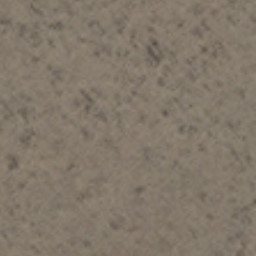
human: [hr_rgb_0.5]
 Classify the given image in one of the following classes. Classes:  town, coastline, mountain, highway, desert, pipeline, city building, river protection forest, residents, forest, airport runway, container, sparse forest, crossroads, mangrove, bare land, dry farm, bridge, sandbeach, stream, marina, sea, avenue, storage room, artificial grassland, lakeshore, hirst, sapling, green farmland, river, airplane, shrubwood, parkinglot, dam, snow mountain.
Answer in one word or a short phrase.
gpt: bare land